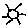
Label: sun